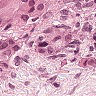
Metastatic tissue present: yes